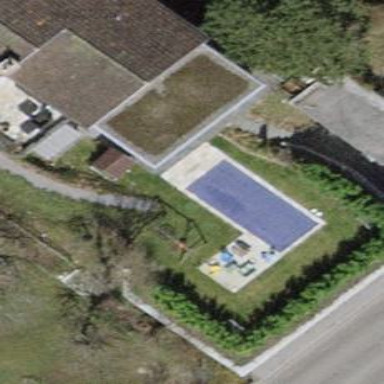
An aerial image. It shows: Outdoor swimming pool on leisure land.